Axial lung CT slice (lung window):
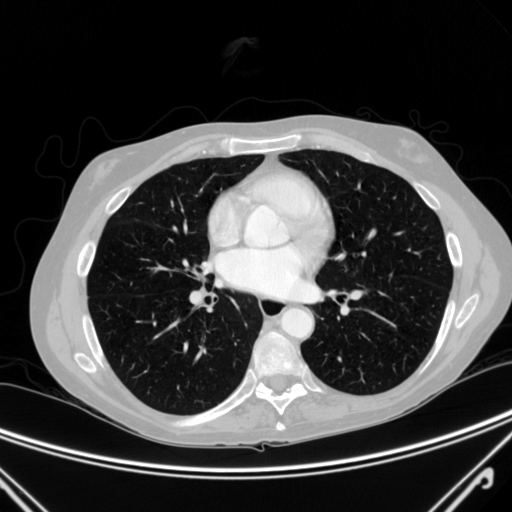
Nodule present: no